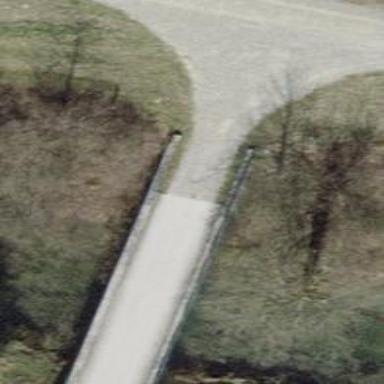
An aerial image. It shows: Concrete bridge over track with grade 2 surface.